Field crop: tomato
Growth stage: 1
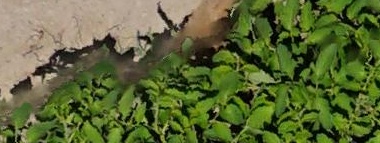
Species: tomato